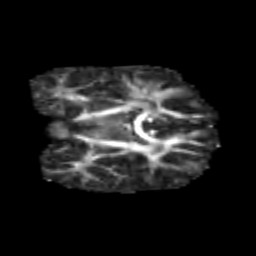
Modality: FA
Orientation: coronal
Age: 6
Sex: male
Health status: healthy